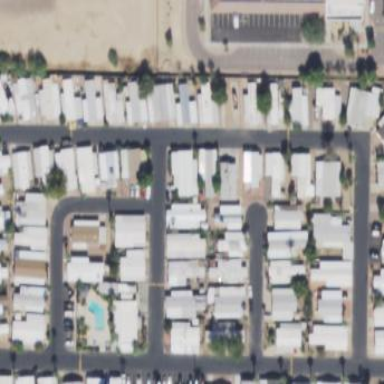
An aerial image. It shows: Residential area designated as trailer park.